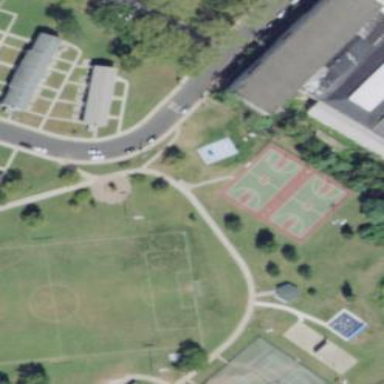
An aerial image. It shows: Basketball court on leisure land pitch.